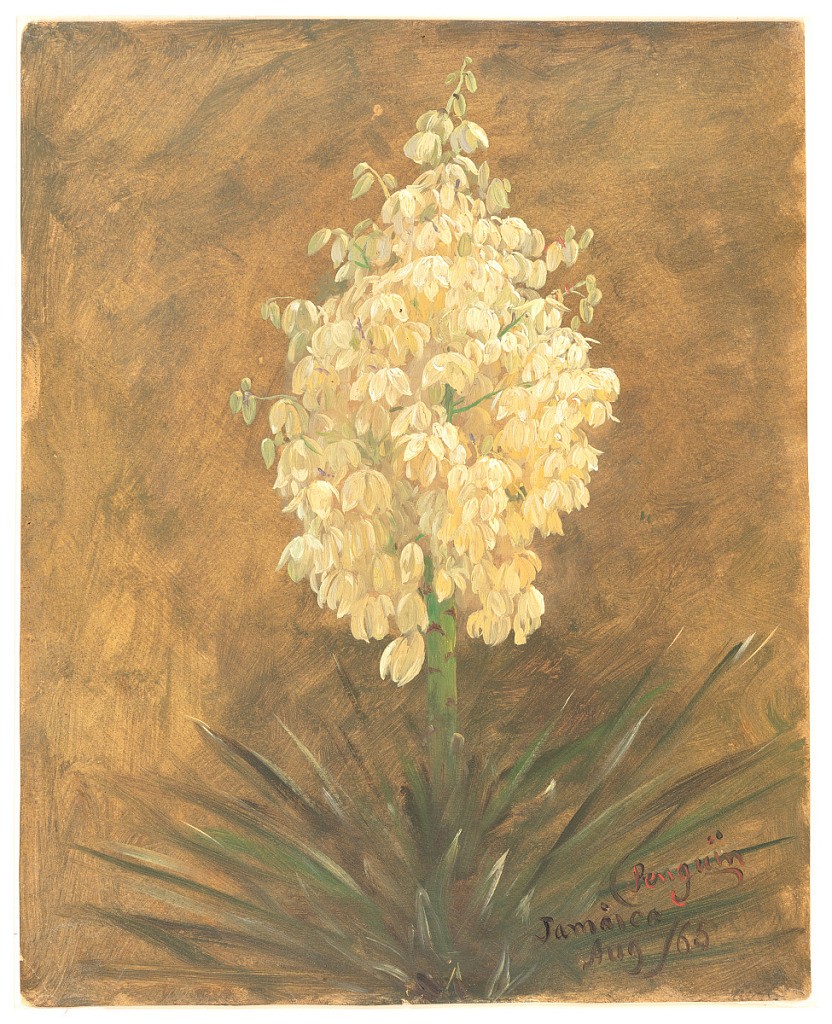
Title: Bromelia Pinguin in Bloom, Jamaica
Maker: Frederic Edwin Church, American, 1826–1900
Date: August 1865
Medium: Brush and oil, graphite on paperboard
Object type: Drawing
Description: Botanical sketch of a blooming bromelia pinguin plant. Spiky fonds visible at bottom. Green trunk rises along central axis. Flowers rendered in warm, creamy white. Dark green wash on brown ground comprises background.